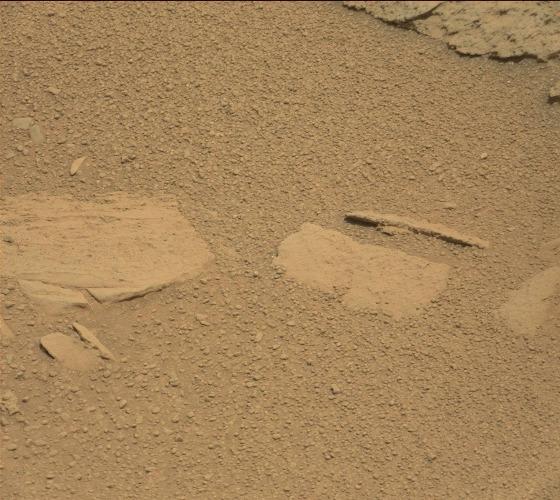
Terrain classes present: Bedrock, Gravel / Sand / Soil, Rock, Shadow